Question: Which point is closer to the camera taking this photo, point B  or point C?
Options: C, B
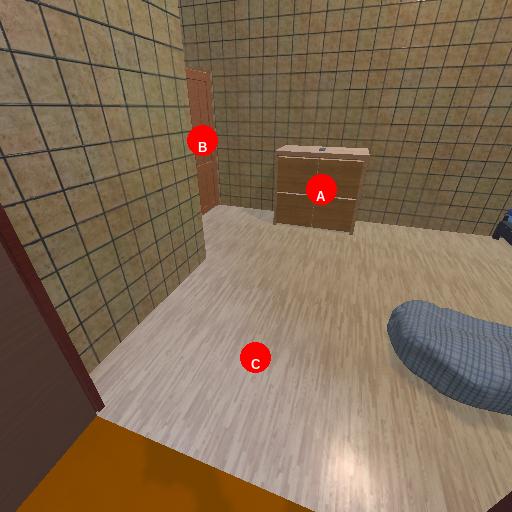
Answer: C